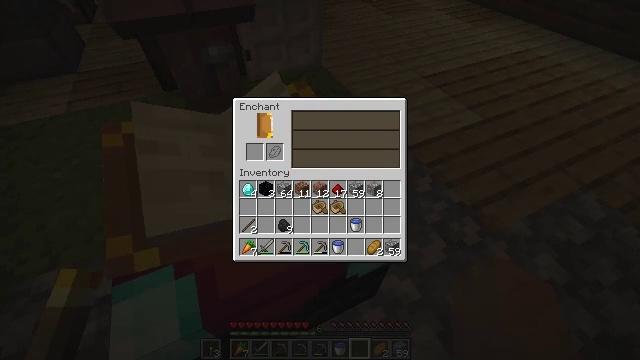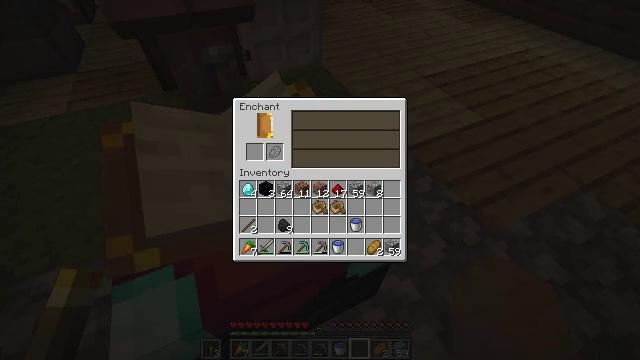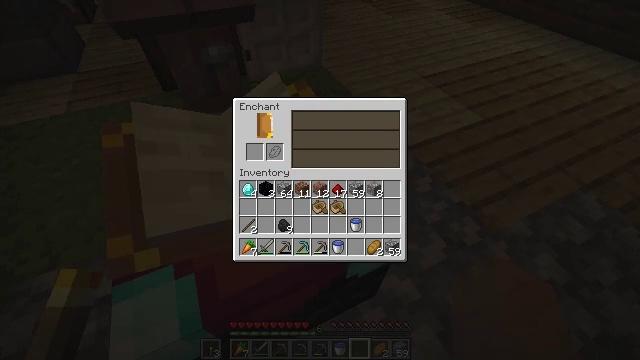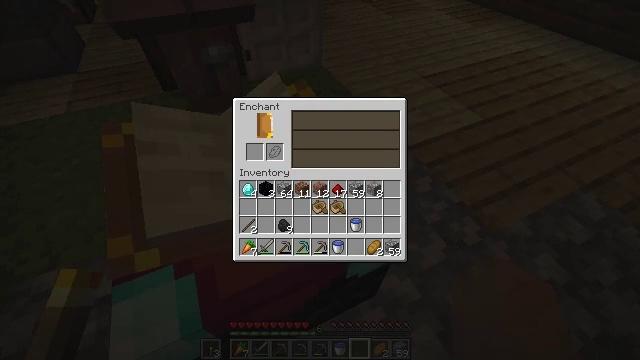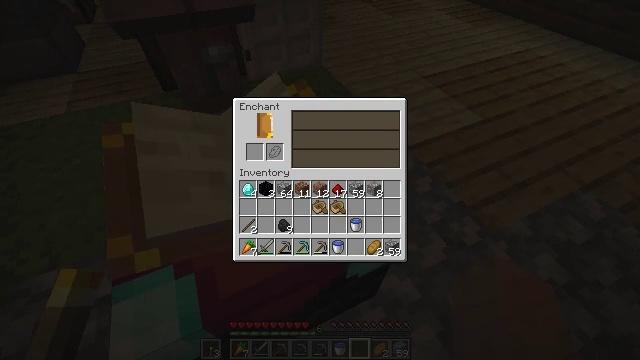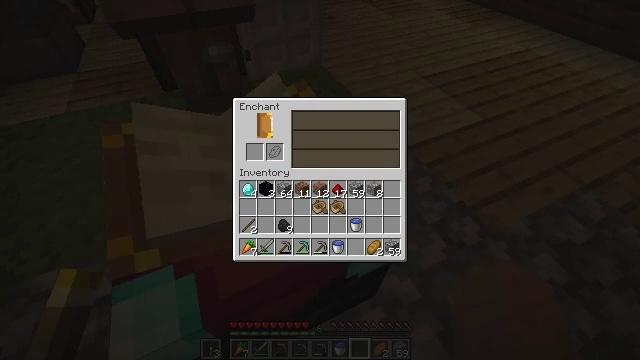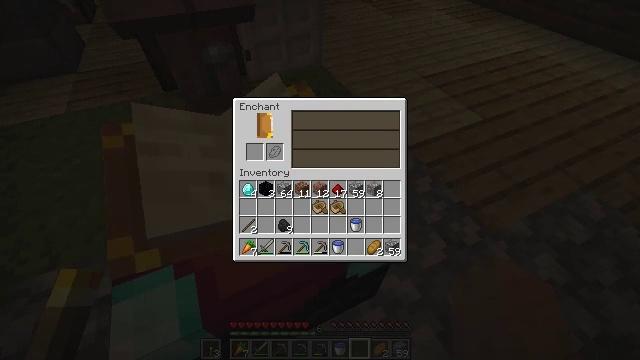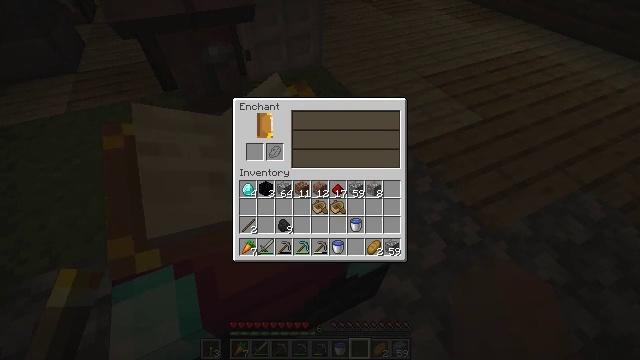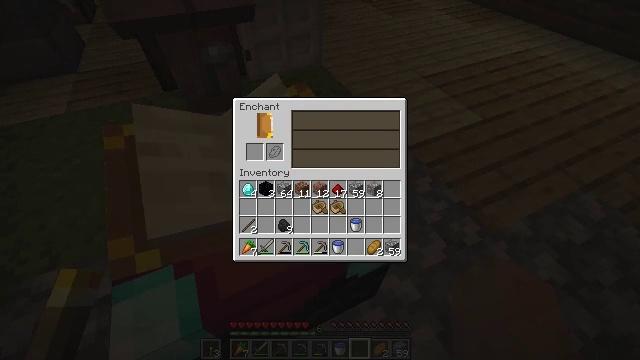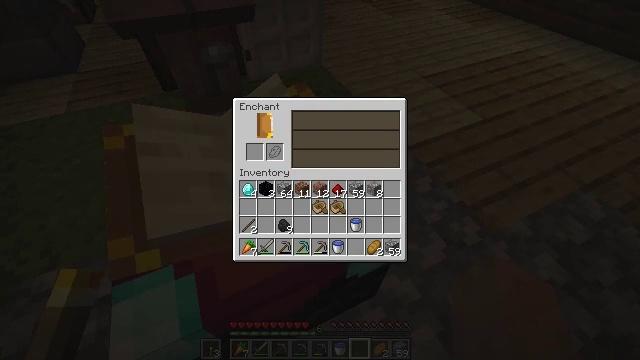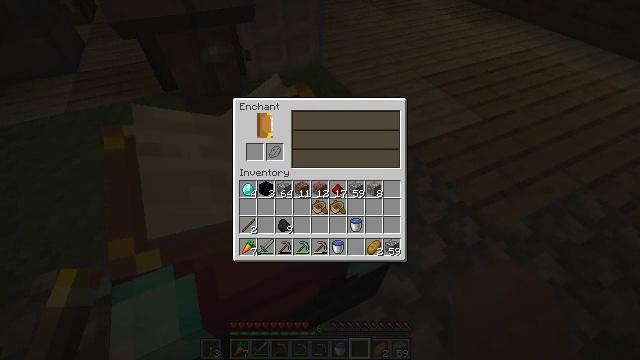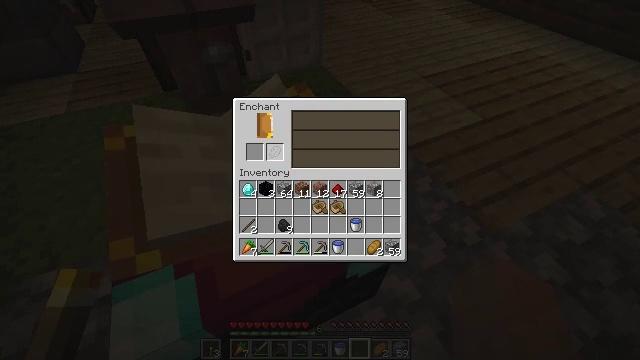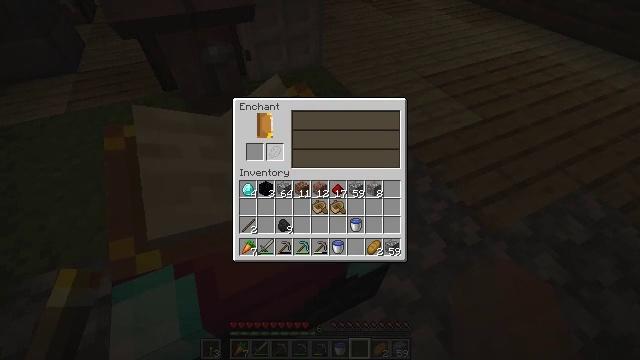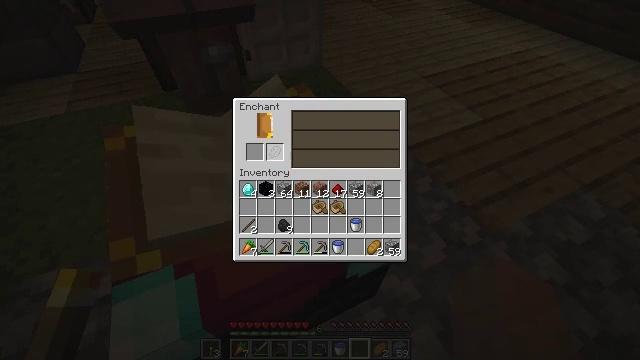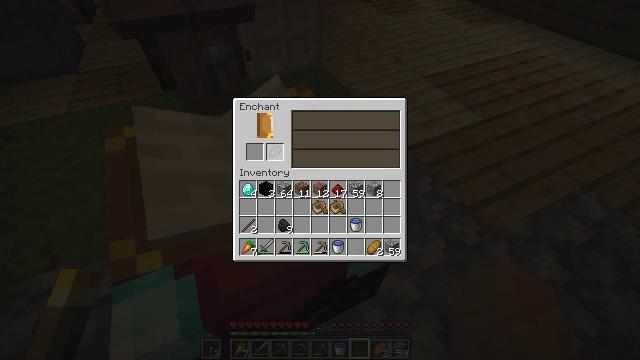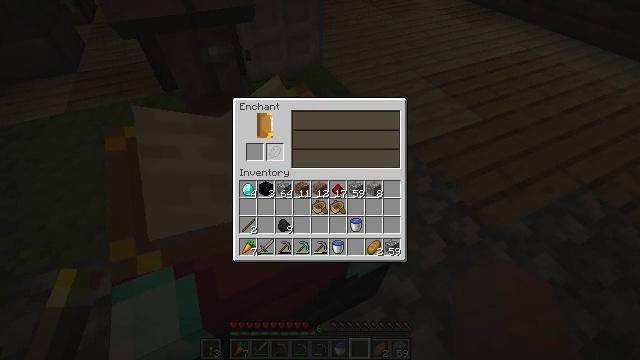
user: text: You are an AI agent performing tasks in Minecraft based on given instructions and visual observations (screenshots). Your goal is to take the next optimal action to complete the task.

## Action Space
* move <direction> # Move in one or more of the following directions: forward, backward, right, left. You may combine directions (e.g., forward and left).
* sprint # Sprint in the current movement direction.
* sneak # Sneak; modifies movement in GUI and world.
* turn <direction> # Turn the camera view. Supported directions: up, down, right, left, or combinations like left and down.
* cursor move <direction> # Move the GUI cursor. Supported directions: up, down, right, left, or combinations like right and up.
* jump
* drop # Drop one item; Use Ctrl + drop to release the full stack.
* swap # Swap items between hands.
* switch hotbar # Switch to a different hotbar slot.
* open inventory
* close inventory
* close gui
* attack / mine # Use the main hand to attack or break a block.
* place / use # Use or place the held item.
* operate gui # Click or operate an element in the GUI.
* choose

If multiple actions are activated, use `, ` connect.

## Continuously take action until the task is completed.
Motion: motion action
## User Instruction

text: Remove a bread from the inventory.
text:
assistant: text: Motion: operate gui
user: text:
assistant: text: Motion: operate gui
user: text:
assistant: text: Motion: operate gui
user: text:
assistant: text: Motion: operate gui
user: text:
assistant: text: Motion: operate gui
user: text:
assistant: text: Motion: operate gui
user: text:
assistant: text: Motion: operate gui
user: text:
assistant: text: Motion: operate gui
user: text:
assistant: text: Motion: operate gui
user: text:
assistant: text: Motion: operate gui
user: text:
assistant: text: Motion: operate gui
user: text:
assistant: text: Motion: operate gui
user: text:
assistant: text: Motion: operate gui
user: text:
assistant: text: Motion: operate gui
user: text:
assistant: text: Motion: operate gui
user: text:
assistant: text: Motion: operate gui
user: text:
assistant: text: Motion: operate gui
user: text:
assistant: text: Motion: operate gui
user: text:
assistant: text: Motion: operate gui
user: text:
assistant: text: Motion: operate gui
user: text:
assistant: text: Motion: operate gui
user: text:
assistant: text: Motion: operate gui
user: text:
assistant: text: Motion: operate gui
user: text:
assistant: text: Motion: operate gui
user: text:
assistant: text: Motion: operate gui
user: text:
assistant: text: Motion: operate gui
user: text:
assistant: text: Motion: operate gui
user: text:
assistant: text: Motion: operate gui
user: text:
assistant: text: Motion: operate gui
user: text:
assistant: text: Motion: operate gui